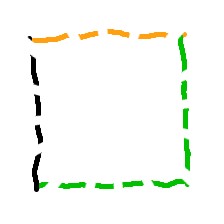
Shape: square